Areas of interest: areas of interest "Home Appliance and Electronics Store"
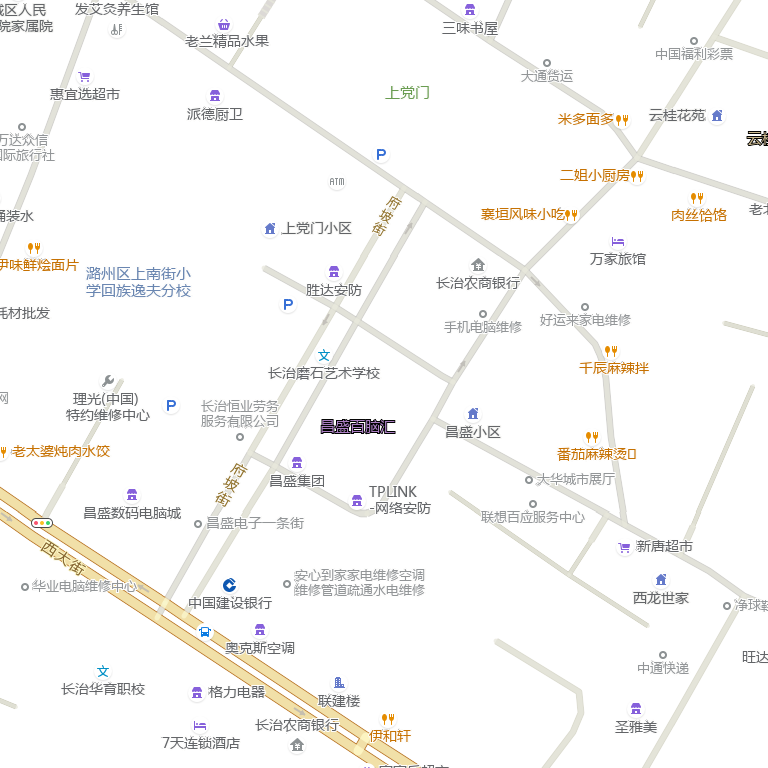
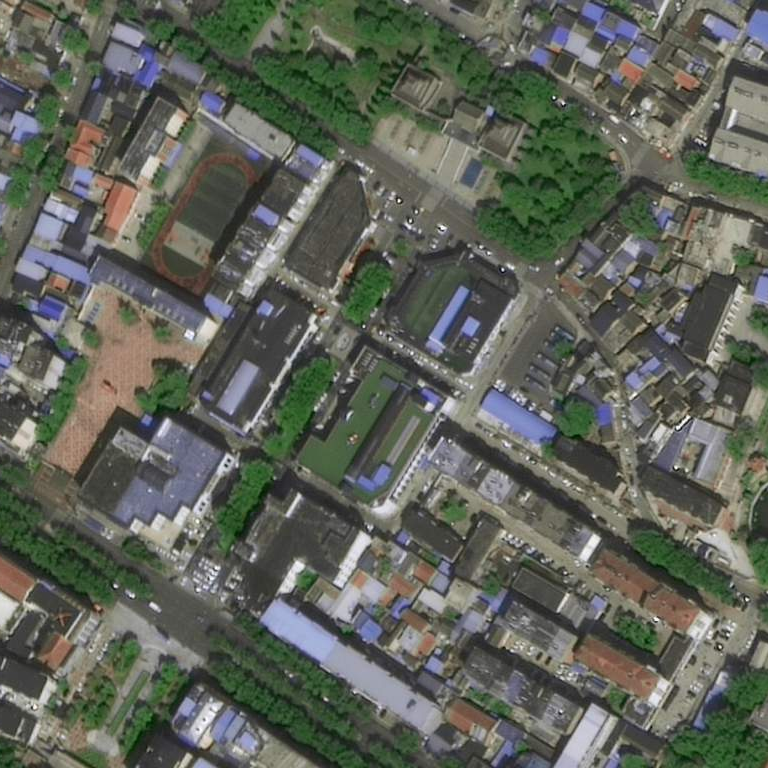